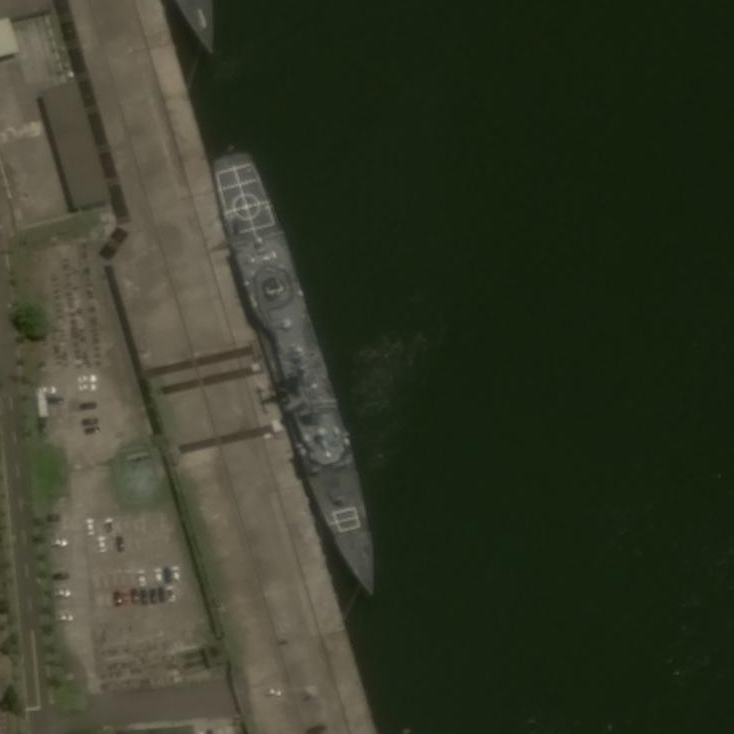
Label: cruiser